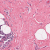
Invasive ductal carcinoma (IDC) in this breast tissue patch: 0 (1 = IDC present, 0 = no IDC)